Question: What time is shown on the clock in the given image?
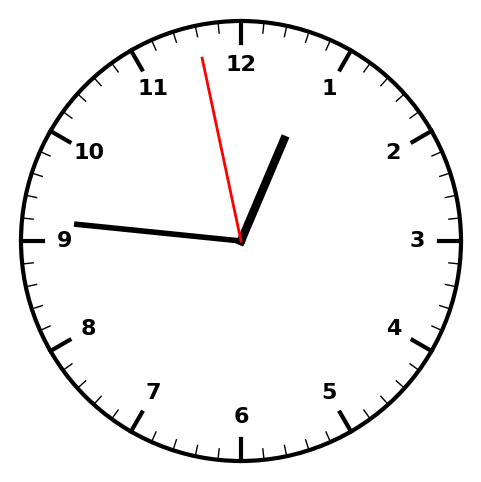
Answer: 12:45:58